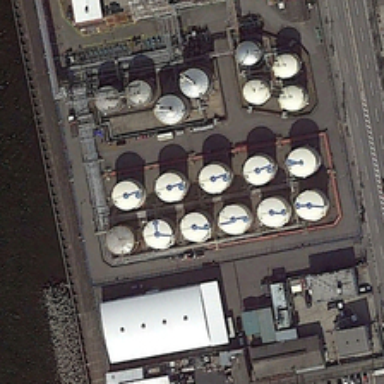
19 oil storage tanks are there .